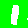
Digit: 1